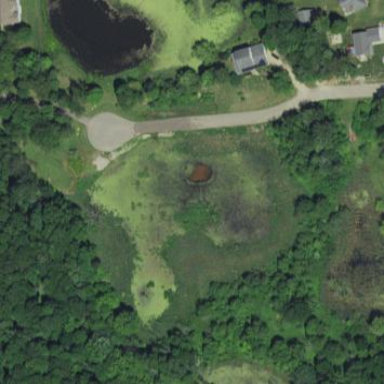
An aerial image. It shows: Pond surrounded by natural water.